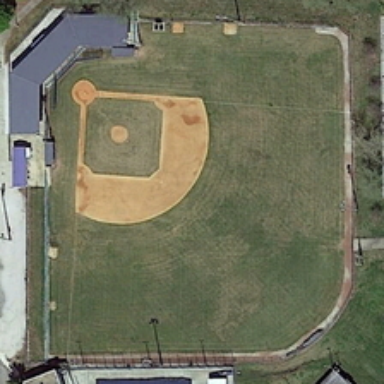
A baseball field is near several green trees .